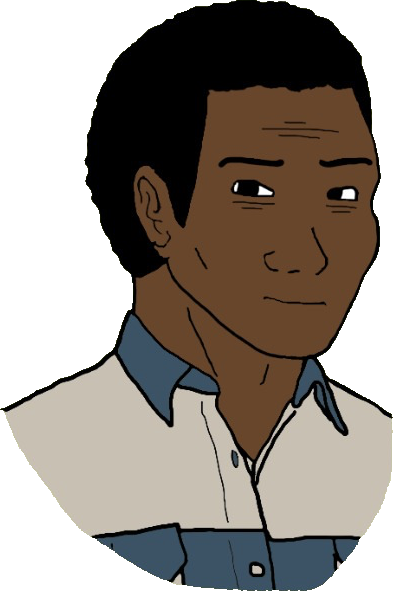
Label: 5_Blackjak